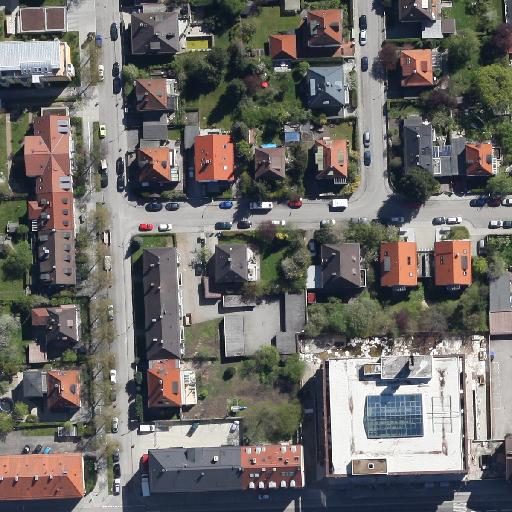
Referring expression: light-duty vehicle driving on the road